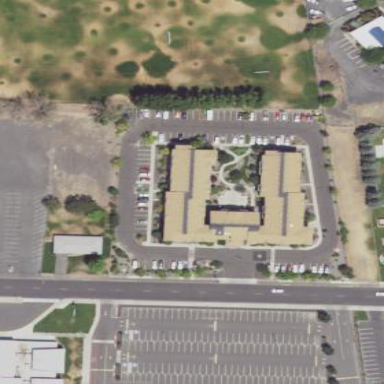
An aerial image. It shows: Building.